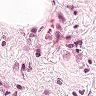
Metastatic tissue present: no